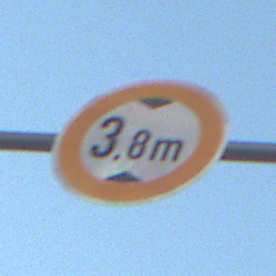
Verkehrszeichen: TatsaechlicheHoehe
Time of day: SunriseSunset
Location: Outdoor (Nature)
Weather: Clear
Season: NotSpecified
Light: Natural